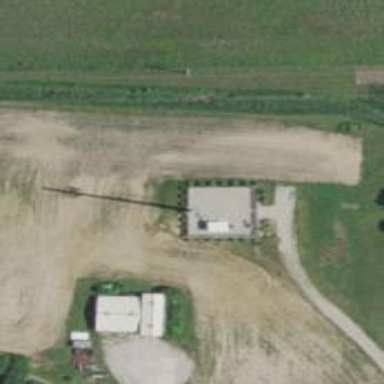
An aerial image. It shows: Communication mast tower.